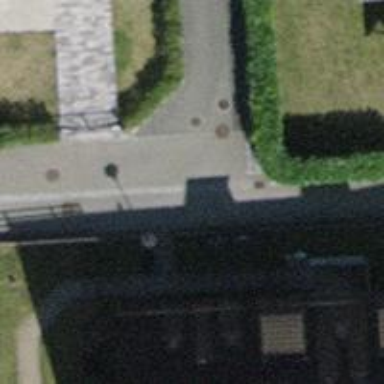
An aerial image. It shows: Residential road with paving stones.